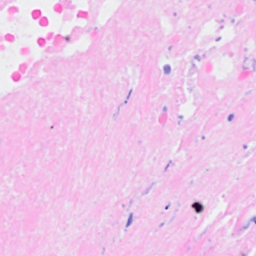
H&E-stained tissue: Breast